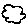
Label: cloud